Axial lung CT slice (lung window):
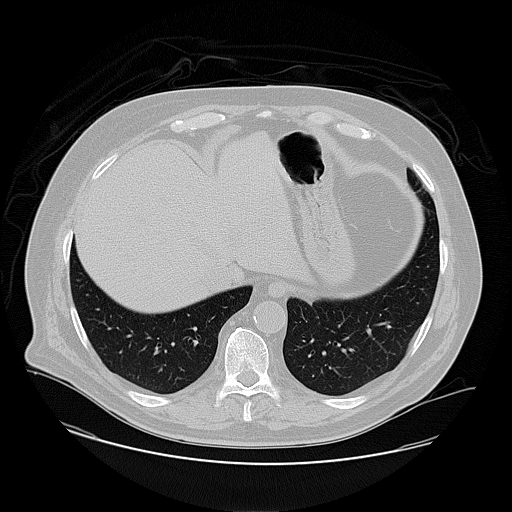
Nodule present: no